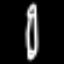
Label: pencil